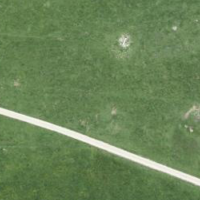
EUNIS habitat code: 24
Species observed at this site:
Gentiana verna